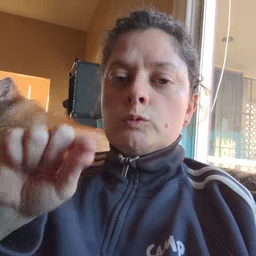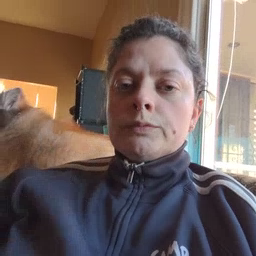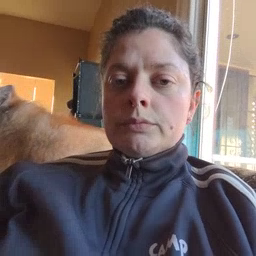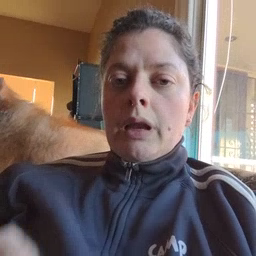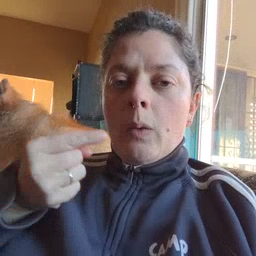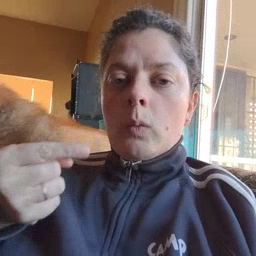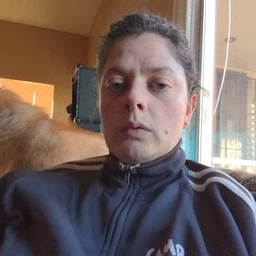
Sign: owie